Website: macys
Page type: payment
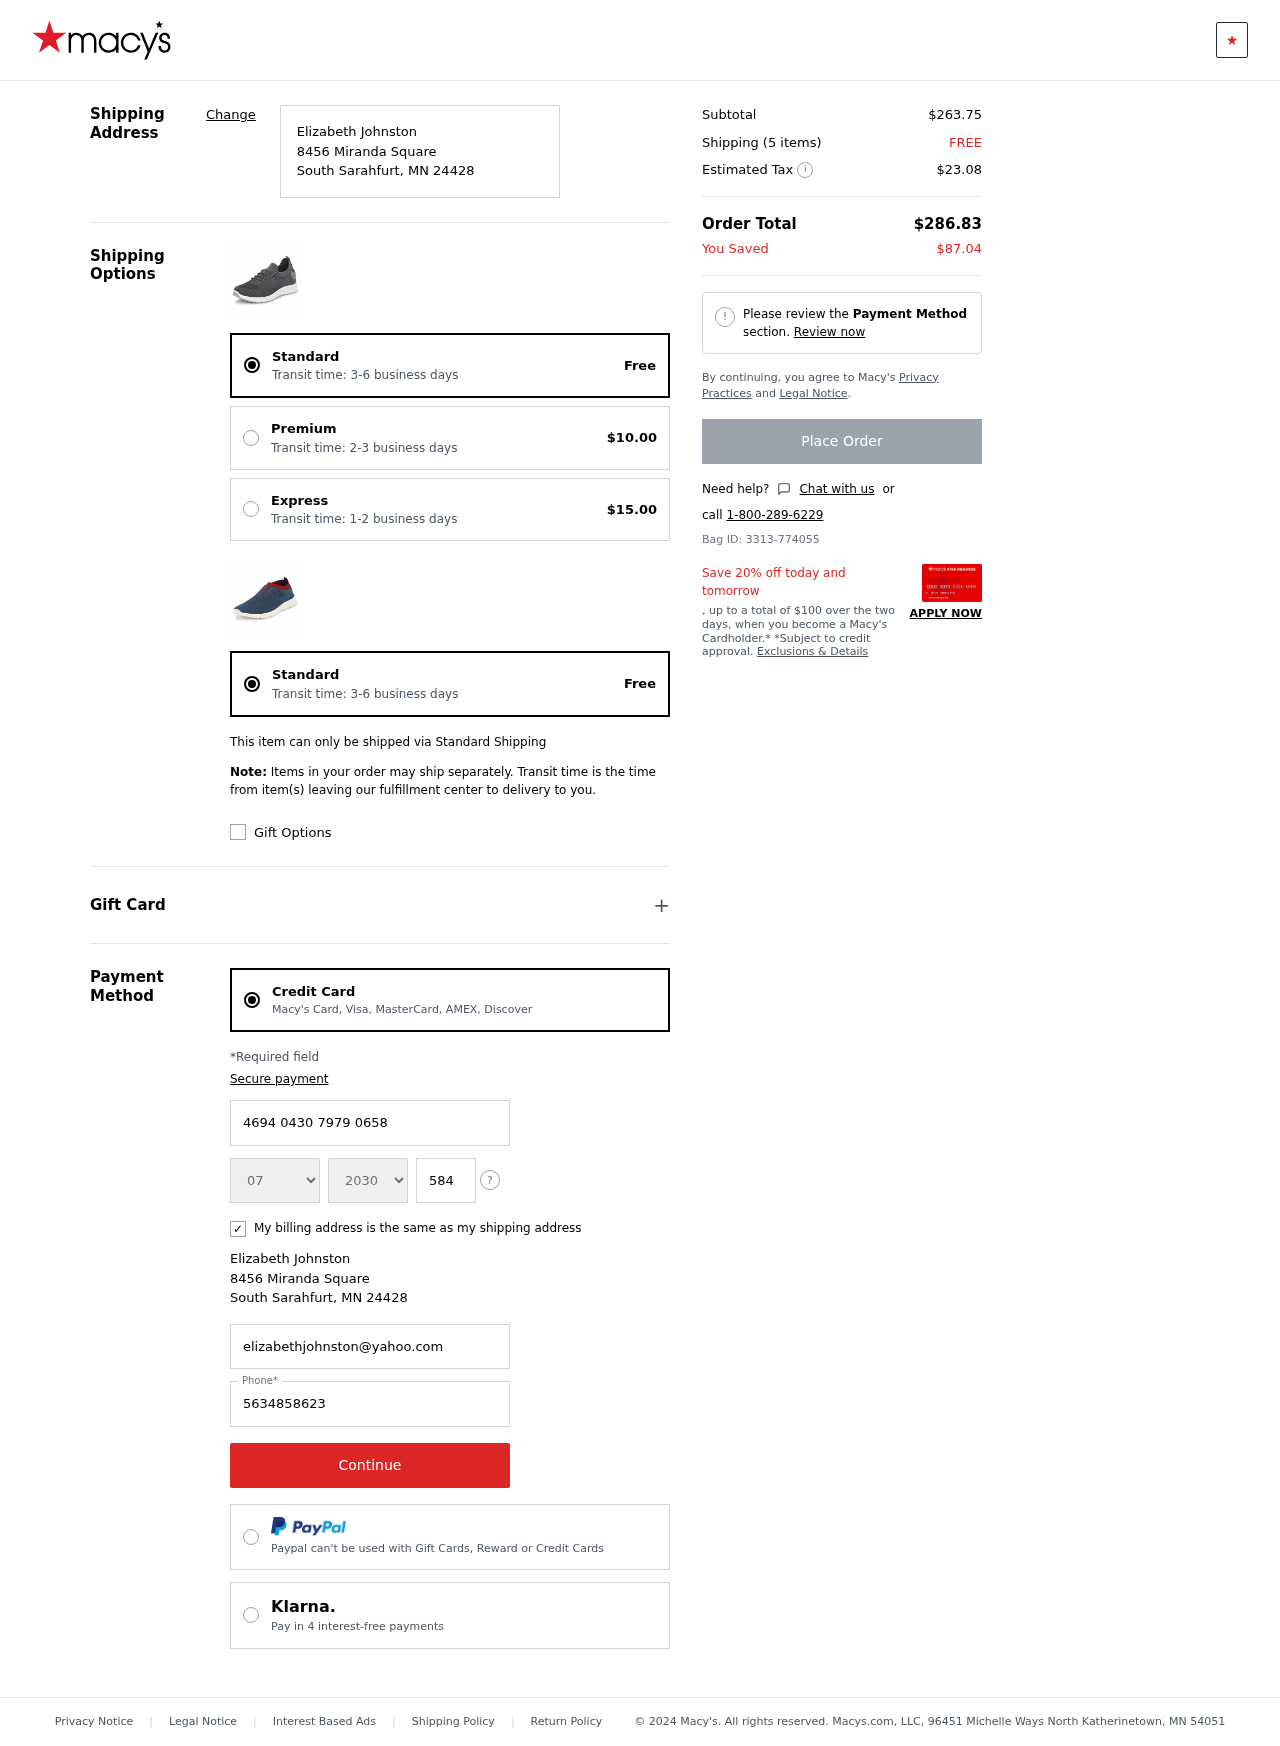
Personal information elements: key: PII_CARD_CVV
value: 584
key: PII_CARD_EXPIRY_MONTH
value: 07
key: PII_CARD_EXPIRY_YEAR
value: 30
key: PII_CARD_NUMBER
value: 4694 0430 7979 0658
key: PII_CITY
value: South Sarahfurt
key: PII_EMAIL
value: elizabethjohnston@yahoo.com
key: PII_FULLNAME
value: Elizabeth Johnston
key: PII_PHONE
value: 5634858623
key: PII_POSTCODE
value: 24428
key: PII_STATE_ABBR
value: MN
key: PII_STREET
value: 8456 Miranda Square
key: PII_FULLNAME2
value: Elizabeth Johnston
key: PII_CITY2
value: South Sarahfurt
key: PII_STATE_ABBR2
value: MN
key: PII_POSTCODE_FULL
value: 24428
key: PII_POSTCODE_NUMERIC
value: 24428
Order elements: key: ORDER_DELIVERY_DATE
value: Transit time: 3-6 business days
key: ORDER_SHIPPING_STANDARD
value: Free
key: ORDER_SHIPPING_PREMIUM
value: $10.00
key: ORDER_SHIPPING_EXPRESS
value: $15.00
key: ORDER_DELIVERY_DATE2
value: Transit time: 3-6 business days
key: ORDER_SHIPPING_STANDARD2
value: Free
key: ORDER_SUBTOTAL
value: $263.75
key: ORDER_NUM_ITEMS
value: Shipping (5 items)
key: ORDER_SHIPPING_COST
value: FREE
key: ORDER_TAX
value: $23.08
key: ORDER_TOTAL
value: $286.83
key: ORDER_SAVINGS
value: $87.04
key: ORDER_ID
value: Bag ID: 3313-774055